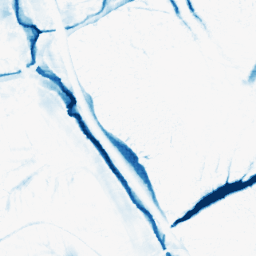
Category: morphological
Decomposition family: morphological_ellipse
Decomposition parameters: operation: closing
width: 20
height: 30
Upsampling method: sinc_blackman
Upsampling parameters: scale: 8
kernel_size: 16
Upsampling scale: 8